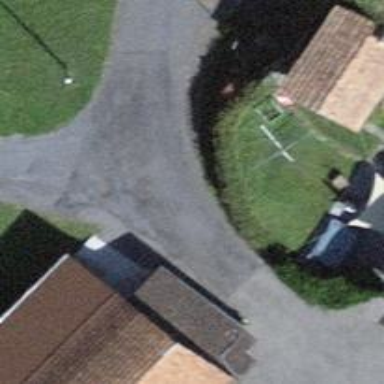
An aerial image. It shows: Hut.